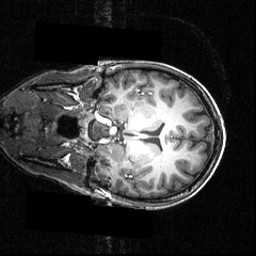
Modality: T1w
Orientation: coronal
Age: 16
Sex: female
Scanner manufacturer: siemens
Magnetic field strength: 3.951 T
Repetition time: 1.5 s
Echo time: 0.00335 s